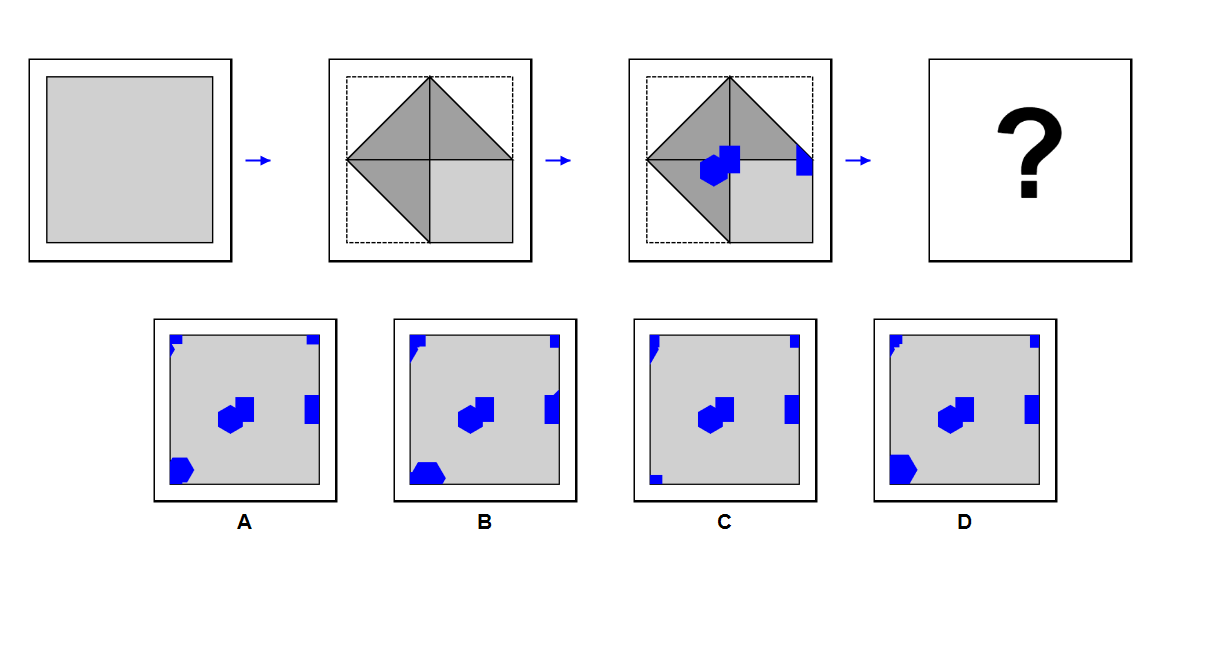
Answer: A